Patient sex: M
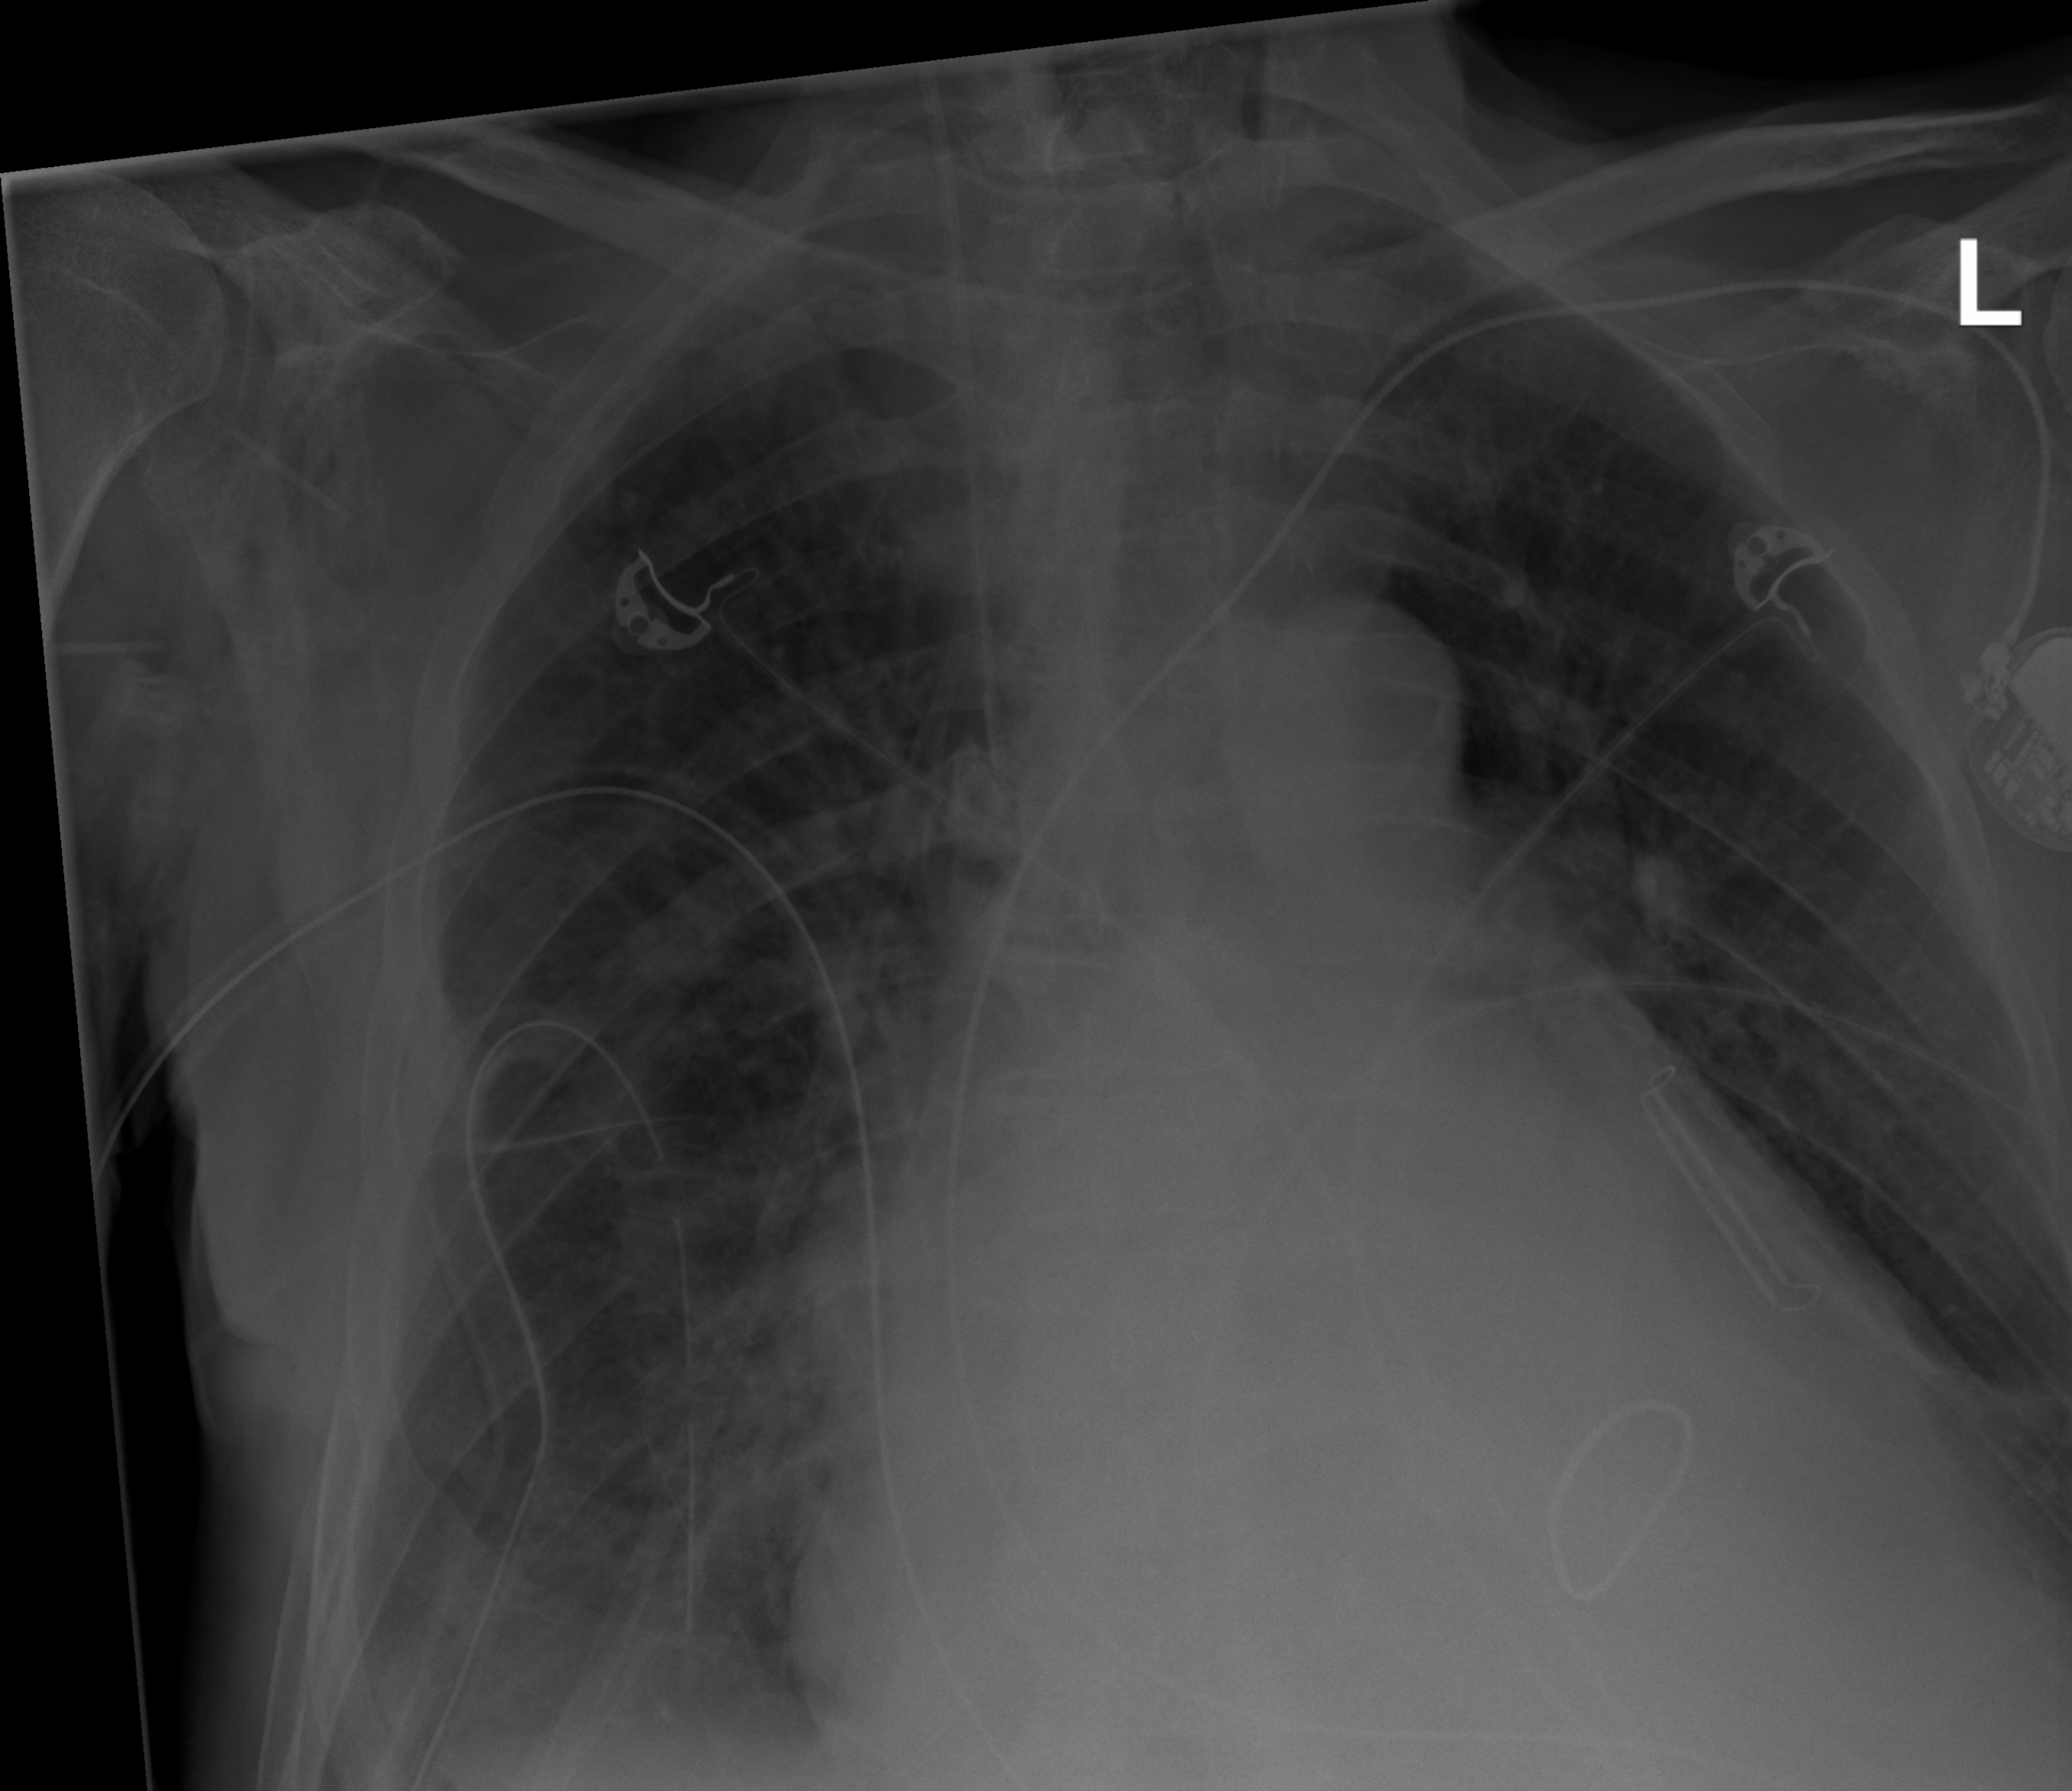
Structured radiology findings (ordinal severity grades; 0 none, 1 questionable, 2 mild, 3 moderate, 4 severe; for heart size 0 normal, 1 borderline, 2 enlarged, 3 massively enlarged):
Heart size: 3
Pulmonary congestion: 2
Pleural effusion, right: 2
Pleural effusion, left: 0
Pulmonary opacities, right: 0
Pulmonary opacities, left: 0
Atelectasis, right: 0
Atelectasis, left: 0